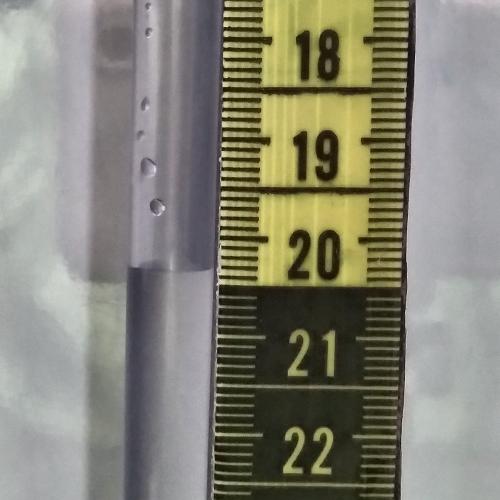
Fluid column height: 20.3 cm